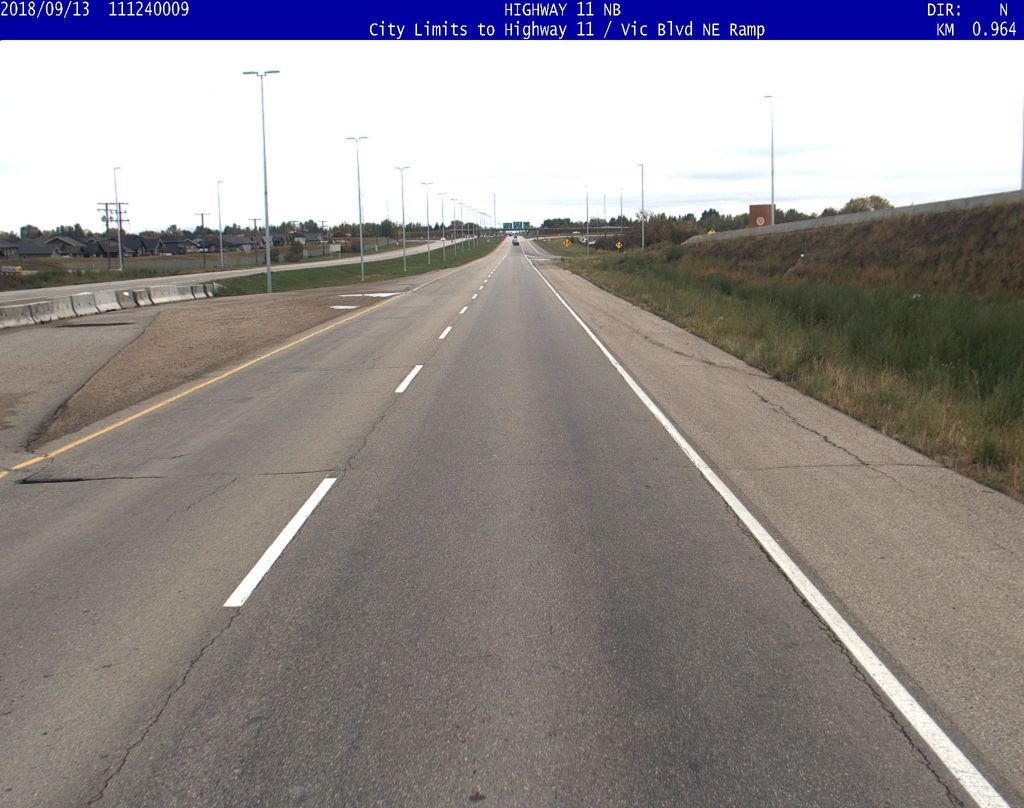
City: saskatoon